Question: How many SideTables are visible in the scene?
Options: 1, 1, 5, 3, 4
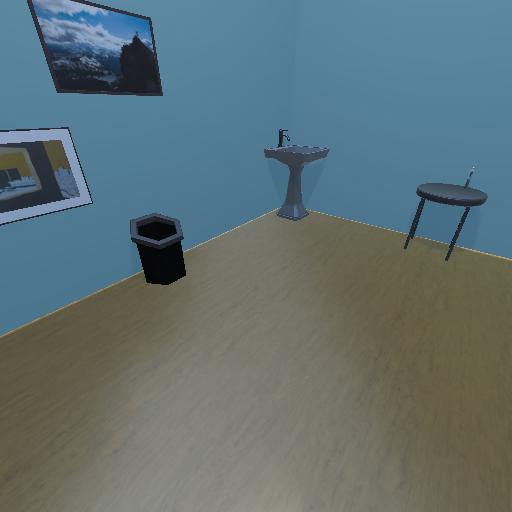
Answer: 1